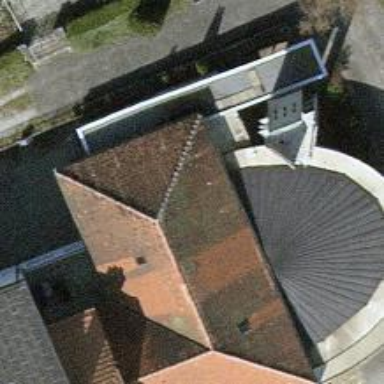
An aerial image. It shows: View of roof with edges.